Interaction volume radius: 5 \u00c5
Interaction volume height: 35 \u00c5
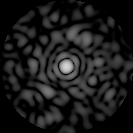
Disorder parameter: 0.8418